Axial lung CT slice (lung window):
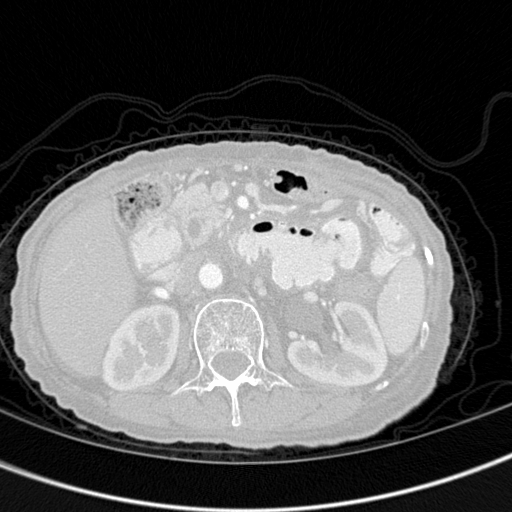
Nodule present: no